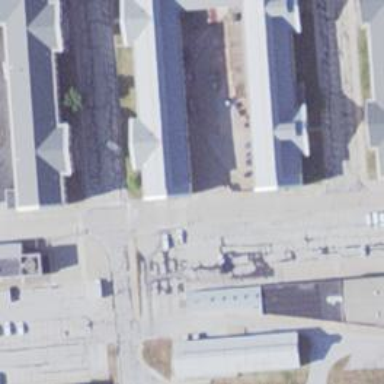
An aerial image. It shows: Historic military building.